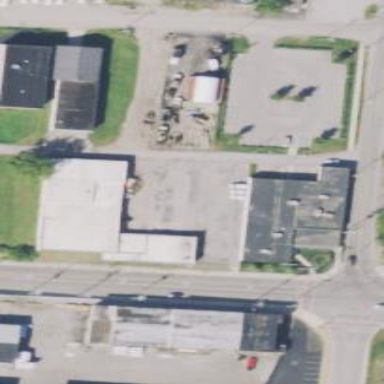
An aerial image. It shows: Industrial building.